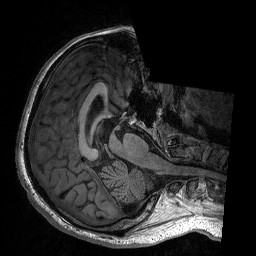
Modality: T1w
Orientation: axial
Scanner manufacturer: siemens
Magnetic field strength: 3 T